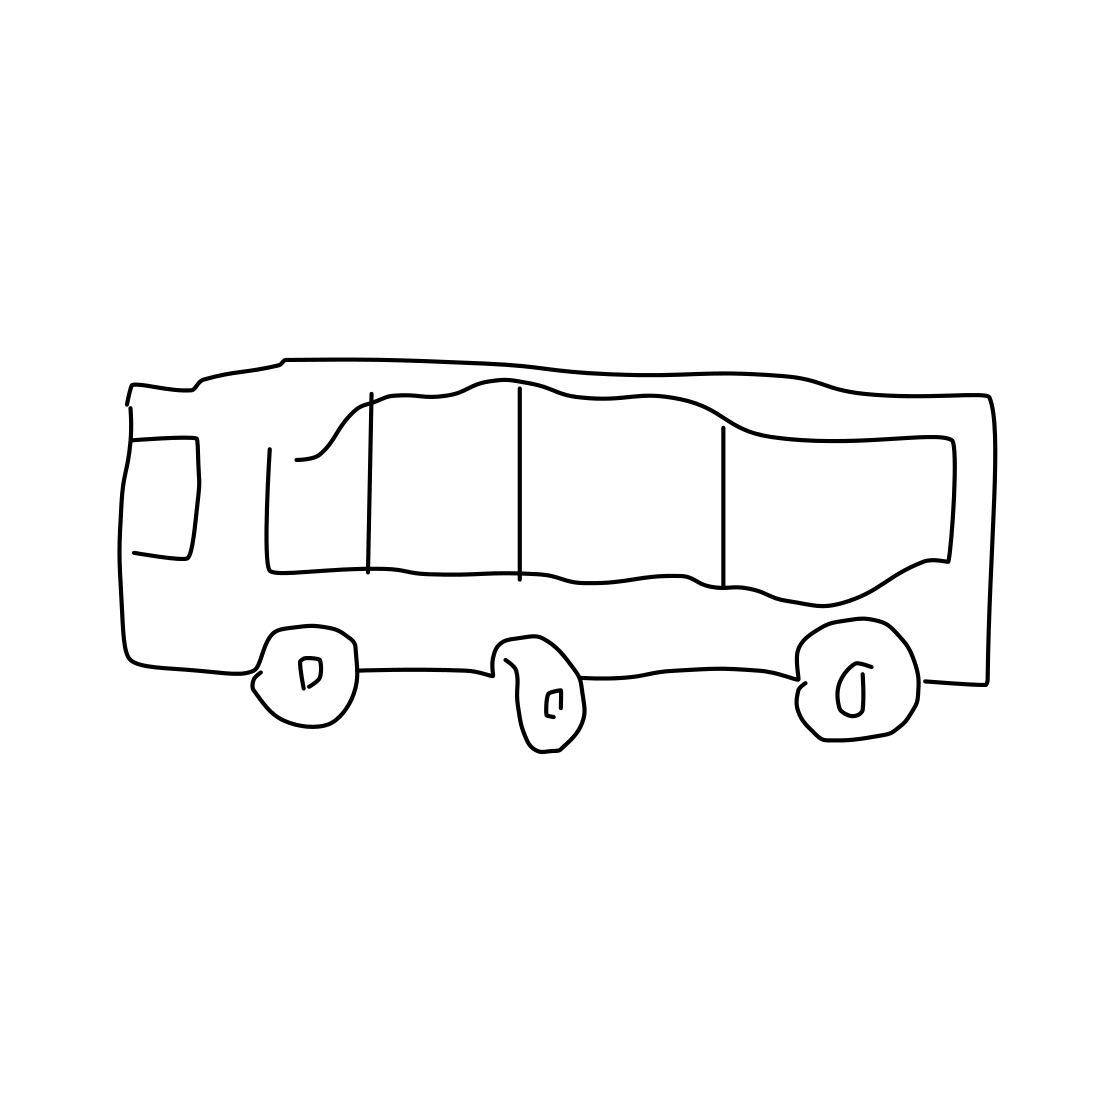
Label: bus